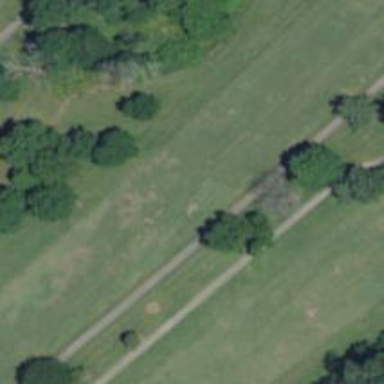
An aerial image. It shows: Golf fairway surrounded by grass.